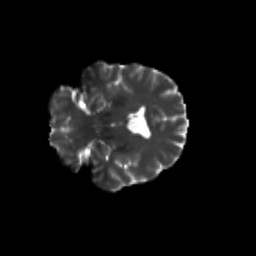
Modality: T2w
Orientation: coronal
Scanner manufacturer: siemens
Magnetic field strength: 3 T
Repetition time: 9.2 s
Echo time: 0.084 s